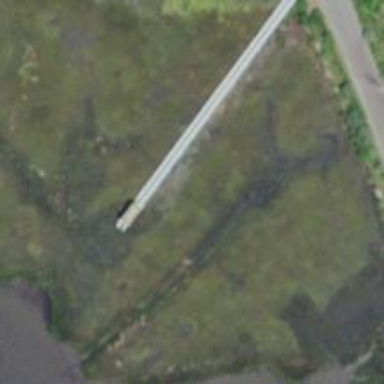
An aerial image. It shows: Saltmarsh wetland.